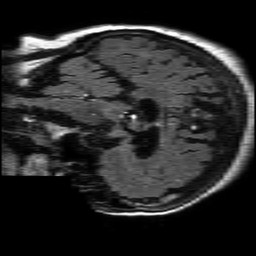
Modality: FLAIR
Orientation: sagittal
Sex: female
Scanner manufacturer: philips
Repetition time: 11 s
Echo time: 0.125 s